Question: I want my app to appear in the target list when someone selects "Share" from some other app (like Internet Explorer or Pictures).

How do I do that?
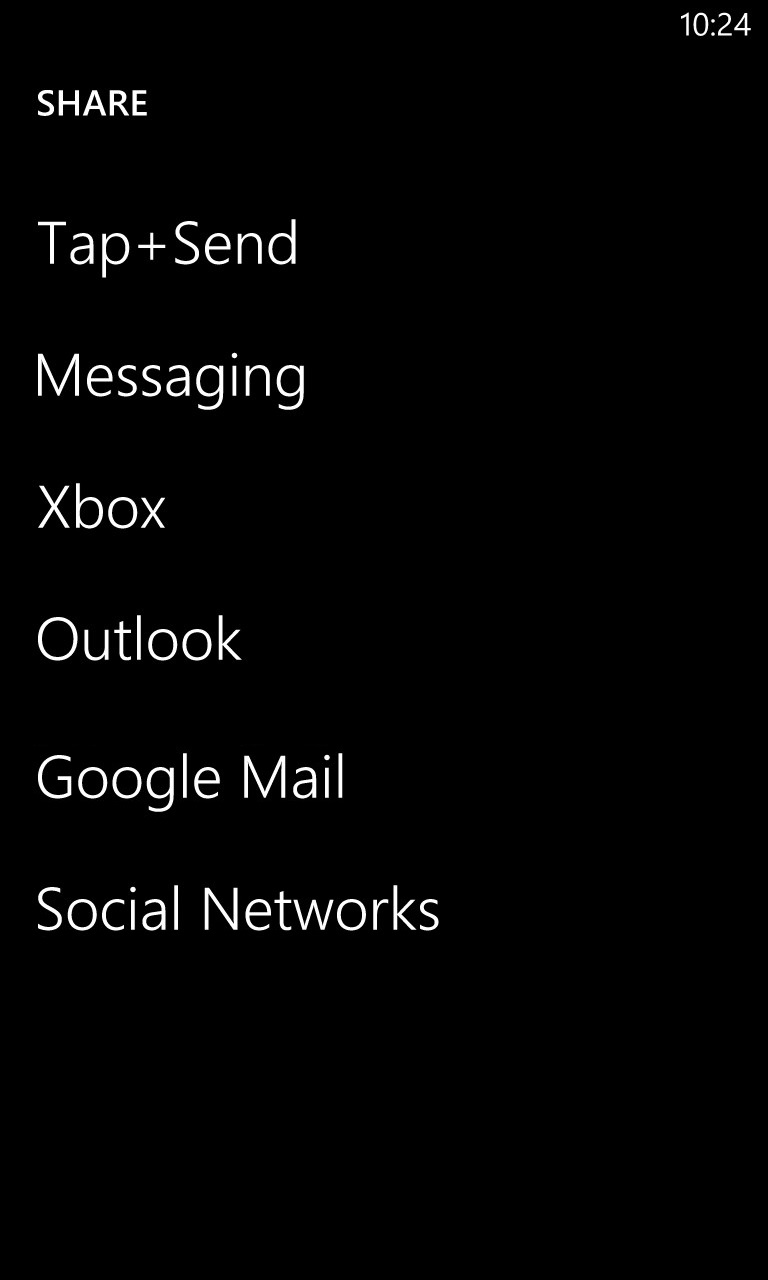
Answer: Found the answer, thanks to @lthibodeaux
Here is the <URL>.